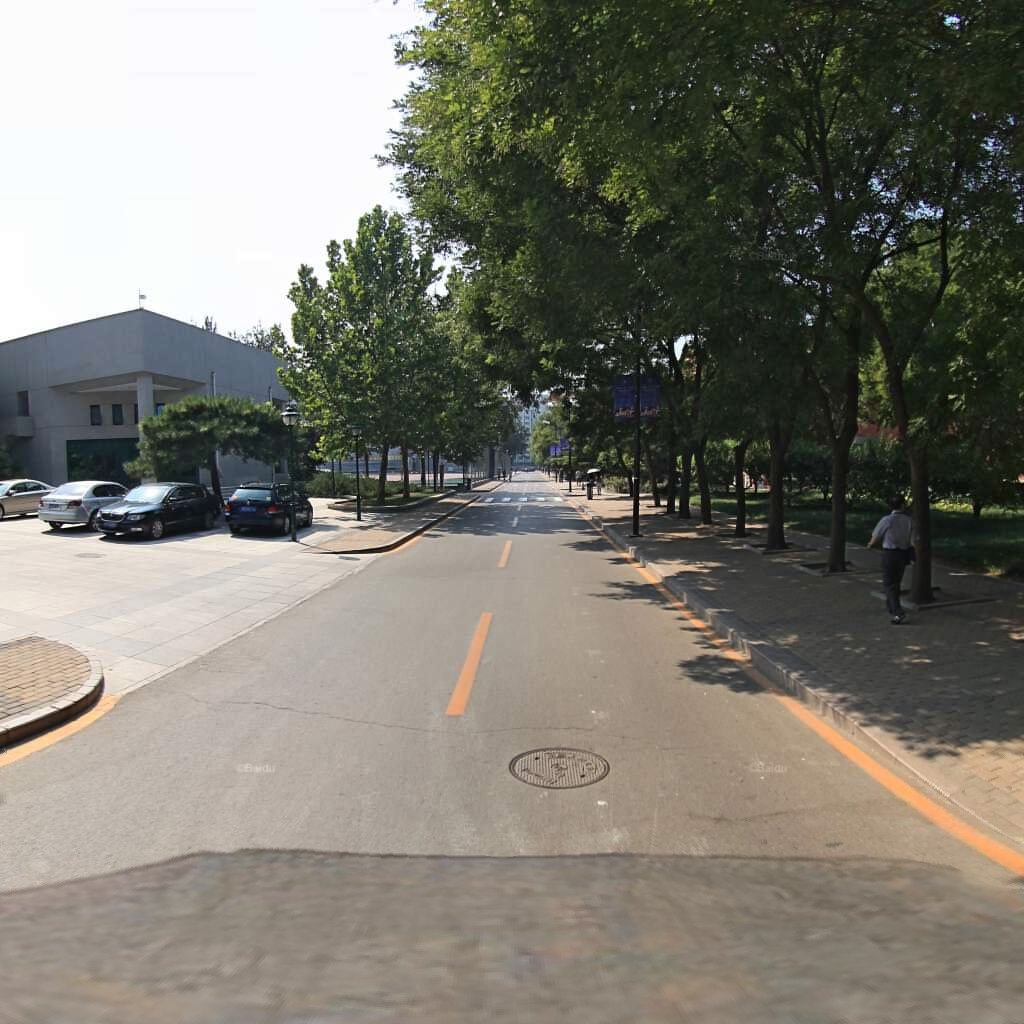
Region: Haidian
Road damage annotations: transverse crack, manhole cover, transverse crack